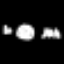
Label: donut